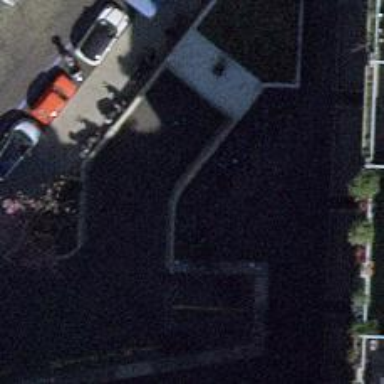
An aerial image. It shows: Bicycle parking area.